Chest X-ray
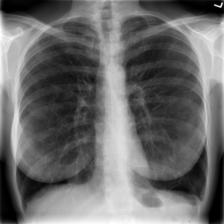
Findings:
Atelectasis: negative
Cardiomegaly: negative
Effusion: negative
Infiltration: positive
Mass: negative
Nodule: negative
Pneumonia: negative
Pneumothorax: negative
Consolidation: negative
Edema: negative
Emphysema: positive
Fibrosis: negative
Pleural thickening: negative
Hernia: negative